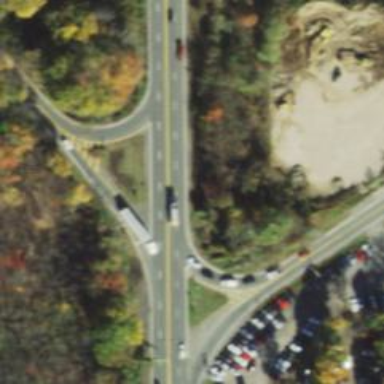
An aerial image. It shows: Primary highway.